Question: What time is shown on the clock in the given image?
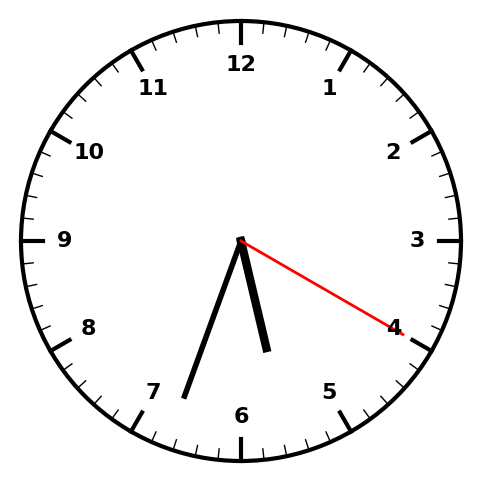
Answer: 05:33:20